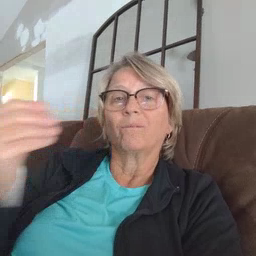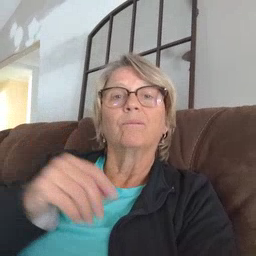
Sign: wolf